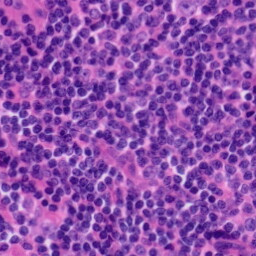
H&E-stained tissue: Tonsil